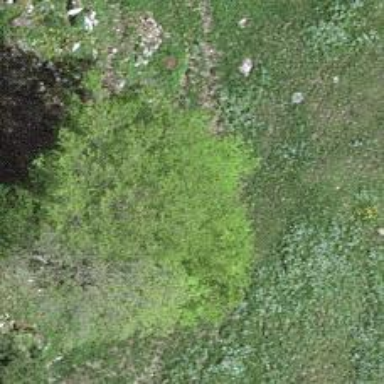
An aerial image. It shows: Beautiful tree in nature.